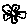
Label: flower